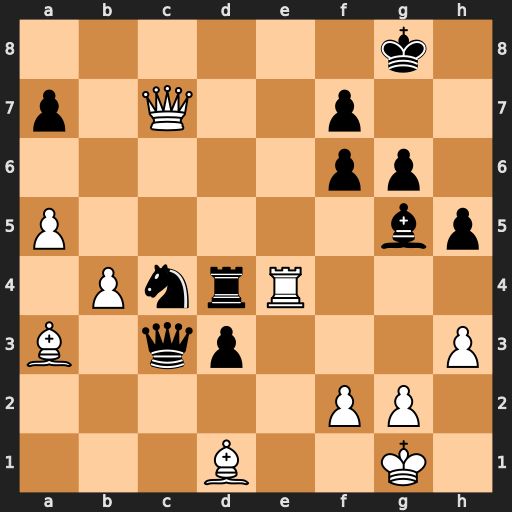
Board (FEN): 6k1/p1Q2p2/5pp1/P5bp/1PnrR3/B1qp3P/5PP1/3B2K1
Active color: w
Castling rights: -
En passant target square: -
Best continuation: Re8+ Kg7 Qe7 Qe1+ Qxe1